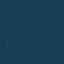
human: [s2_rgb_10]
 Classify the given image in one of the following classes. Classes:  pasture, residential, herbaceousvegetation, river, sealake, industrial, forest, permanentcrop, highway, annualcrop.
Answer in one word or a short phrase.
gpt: SeaLake